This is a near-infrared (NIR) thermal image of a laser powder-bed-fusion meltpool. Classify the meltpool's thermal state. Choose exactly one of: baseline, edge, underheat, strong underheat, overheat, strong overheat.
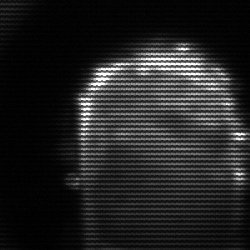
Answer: baseline